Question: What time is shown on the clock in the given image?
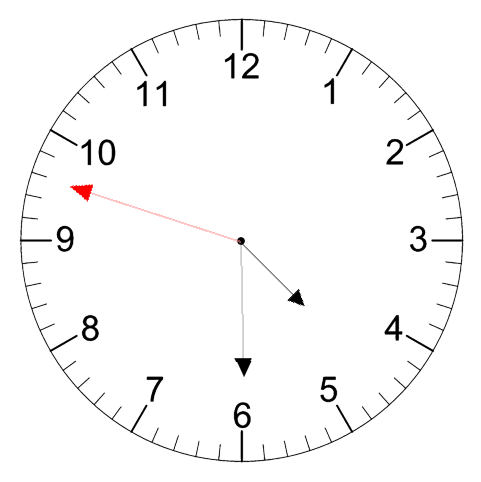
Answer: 04:29:48